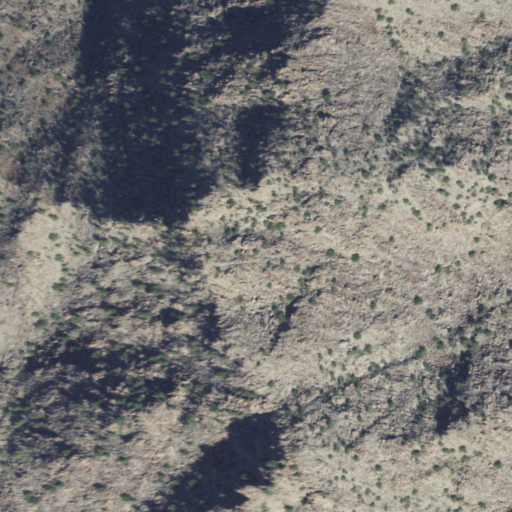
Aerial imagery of mountain in Arizona named Agency Peak containing only shrub